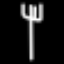
Label: fork